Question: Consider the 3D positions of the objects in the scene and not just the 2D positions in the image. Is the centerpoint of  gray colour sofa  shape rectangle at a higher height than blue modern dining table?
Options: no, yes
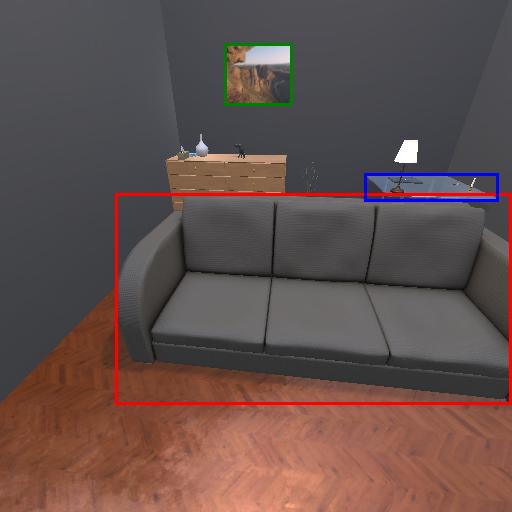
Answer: no